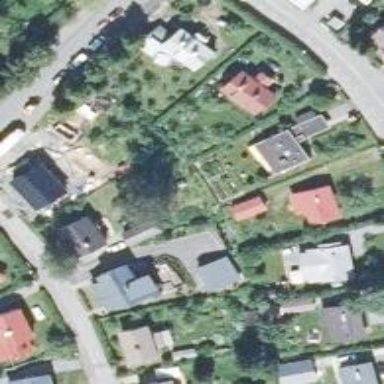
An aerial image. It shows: Residential area.